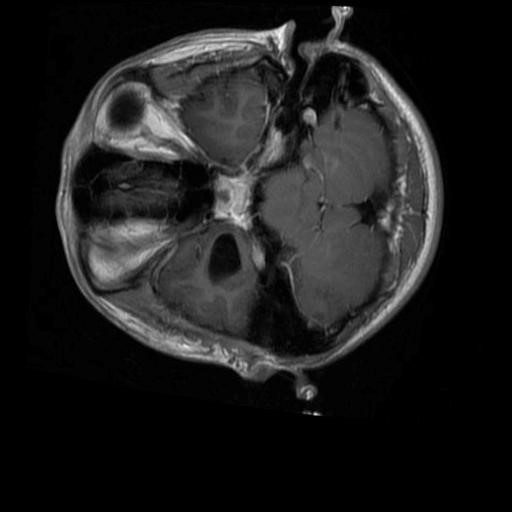
Label: brain_glioma